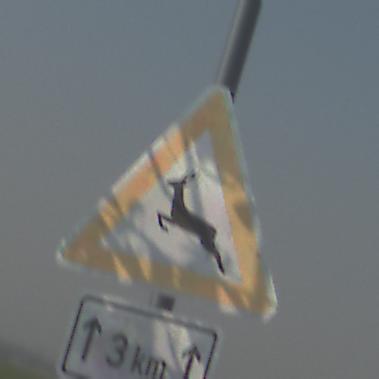
Verkehrszeichen: WildwechselRechts
Zusatzzeichen unten: LaengeEinerStrecke2
Umgebung: Outdoor, Special
Tageszeit: MorningAfternoon
Wetter: Clear
Licht: Natural
Jahreszeit: NotSpecified
Kontrast: HighContrast